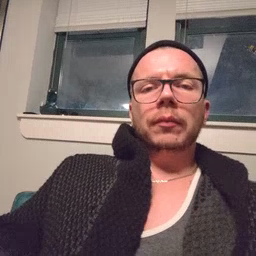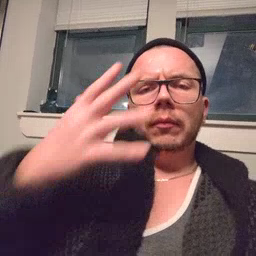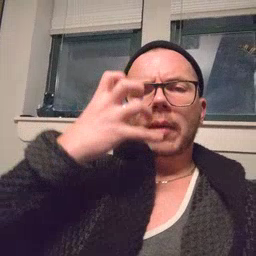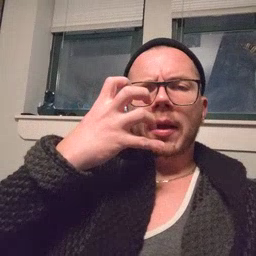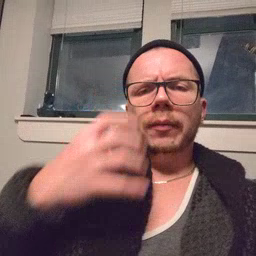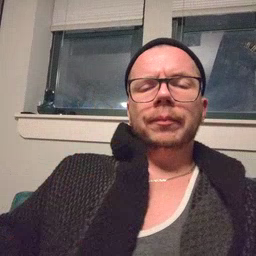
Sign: mad